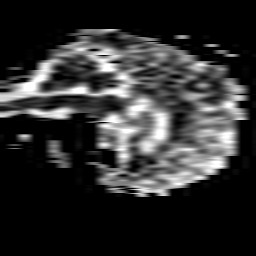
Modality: ADC
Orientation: sagittal
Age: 78
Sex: female
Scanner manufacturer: philips
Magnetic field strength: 1.5 T
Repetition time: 4.77 s
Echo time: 0.07764 s